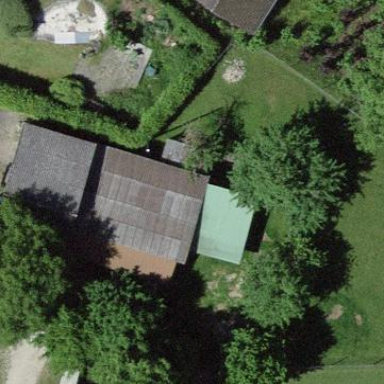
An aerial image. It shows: Shed building.